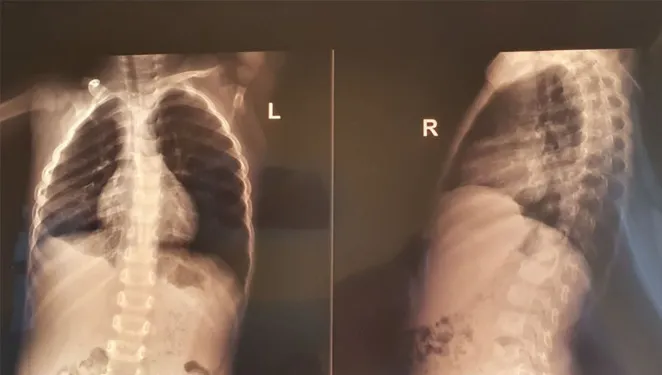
The radiological aspect at the time of discharge.
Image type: radiology (x_ray)